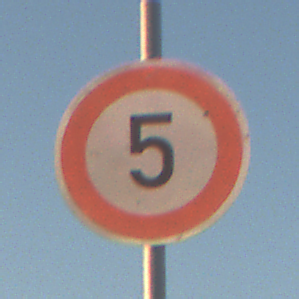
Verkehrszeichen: Geschwindigkeit5
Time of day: SunriseSunset
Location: Outdoor (Nature)
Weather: PartlyCloudy
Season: NotSpecified
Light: Natural